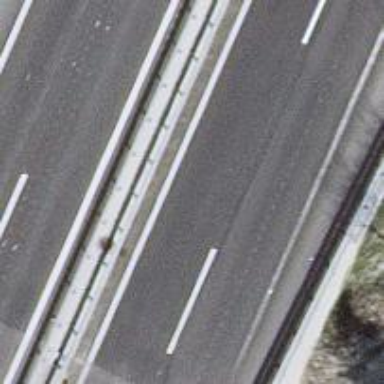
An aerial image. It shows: Bridge with guard rail.